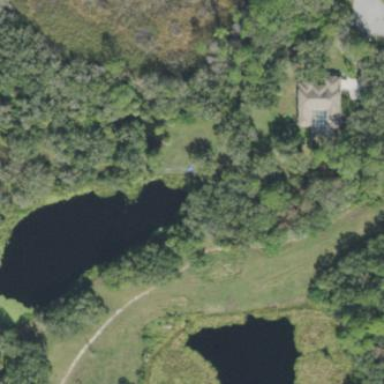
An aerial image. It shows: Pond with natural water.